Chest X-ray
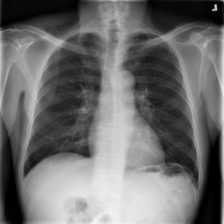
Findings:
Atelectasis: negative
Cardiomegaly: negative
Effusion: negative
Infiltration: negative
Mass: negative
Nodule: negative
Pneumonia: negative
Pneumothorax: negative
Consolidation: negative
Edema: negative
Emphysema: negative
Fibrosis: negative
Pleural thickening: negative
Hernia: negative